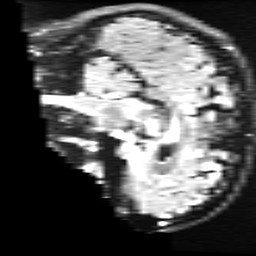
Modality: FLAIR
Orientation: sagittal
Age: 37
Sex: male
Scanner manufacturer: ge
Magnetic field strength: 3 T
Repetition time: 11 s
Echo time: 0.1497 s